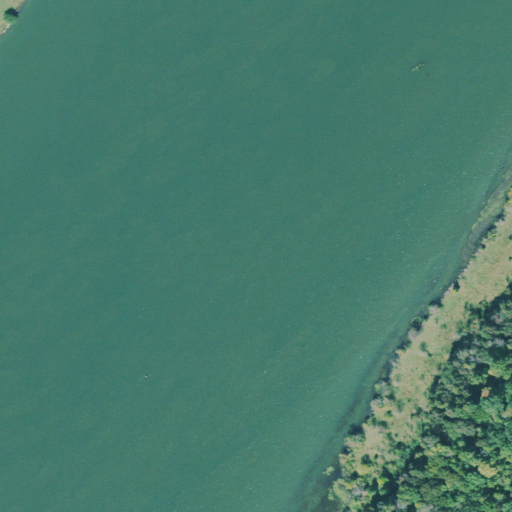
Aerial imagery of island in Tennessee named Savannah Towhead containing open water, deciduous forest, mixed forest, pasture, and woody wetlands